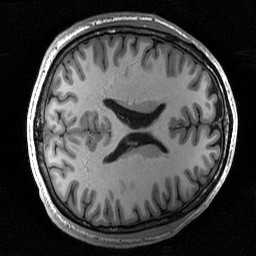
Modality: T1w
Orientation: axial
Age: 29
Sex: male